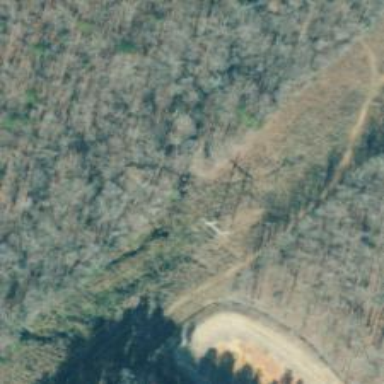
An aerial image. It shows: Power tower.